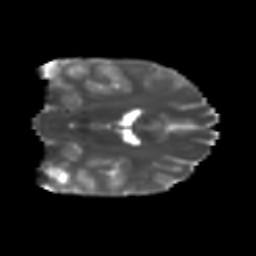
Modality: T2w
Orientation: coronal
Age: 17
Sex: male
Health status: ill
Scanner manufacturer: ge
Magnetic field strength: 3 T
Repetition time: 6.752 s
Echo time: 0.079 s